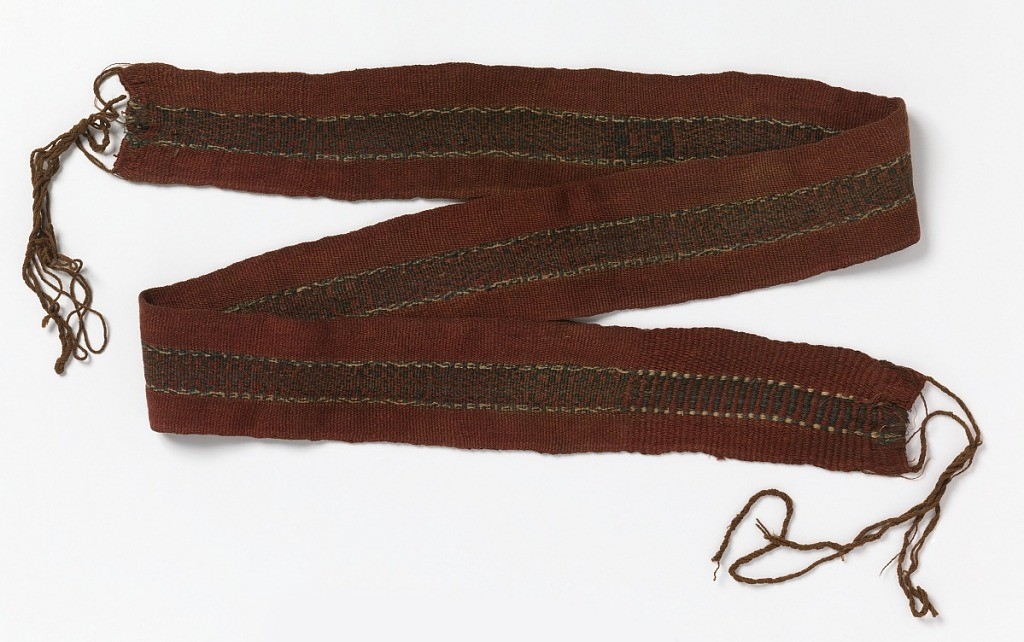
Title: Band
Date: possibly 1200–1300
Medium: wool Technique: double cloth, intercrossing of warps only; warp selvages; tubular woven for weft
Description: Belt of red wool with center panel in dark green and tan, geometric pattern. Sides of plain red are woven double. Brown cords at ends.